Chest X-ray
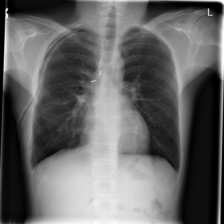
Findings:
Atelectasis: negative
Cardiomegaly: negative
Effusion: negative
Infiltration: negative
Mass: negative
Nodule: negative
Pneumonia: negative
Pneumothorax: positive
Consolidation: negative
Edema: negative
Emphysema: negative
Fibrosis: negative
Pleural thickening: negative
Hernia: negative